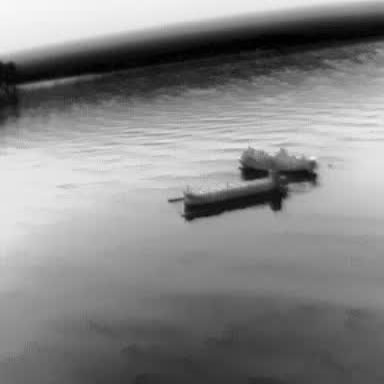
There is a container_ship in the infrared image.